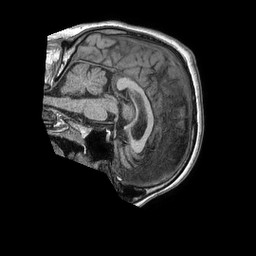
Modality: T1w
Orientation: sagittal
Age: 57
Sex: male
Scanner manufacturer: philips
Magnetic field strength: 1.5 T
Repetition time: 0.007919 s
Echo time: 0.003644 s